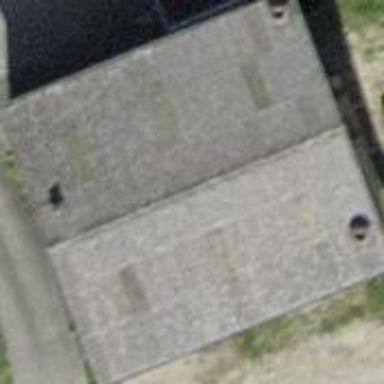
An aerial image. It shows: Sty building.